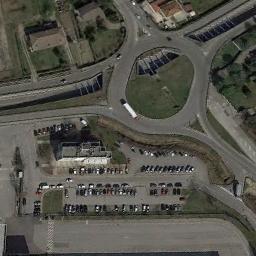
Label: roundabout